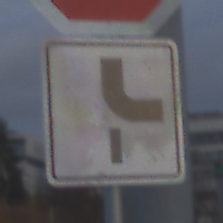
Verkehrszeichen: VerlaufVorfahrtsstrasse10
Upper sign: Stop
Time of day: SunriseSunset
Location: Outdoor (Suburban)
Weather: PartlyCloudy
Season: NotSpecified
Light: Natural